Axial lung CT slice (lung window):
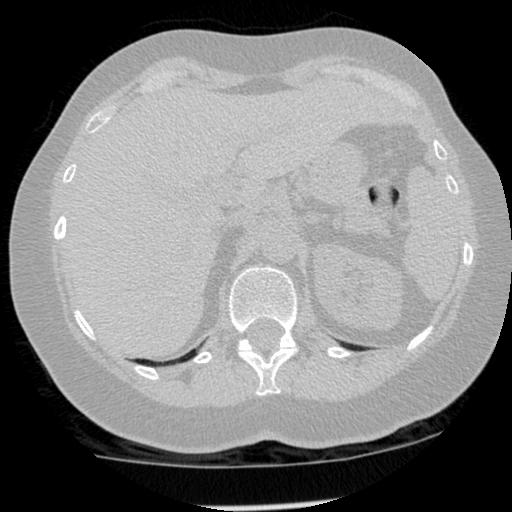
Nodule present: no